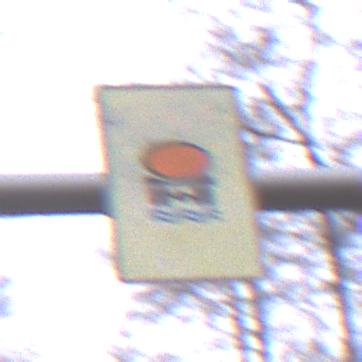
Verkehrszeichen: FahrzeugeMitWassergefaehrdenderLadungOhnePfeilsymbol
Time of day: Midday
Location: Outdoor (Nature)
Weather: Overcast
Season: Autumn
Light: Natural